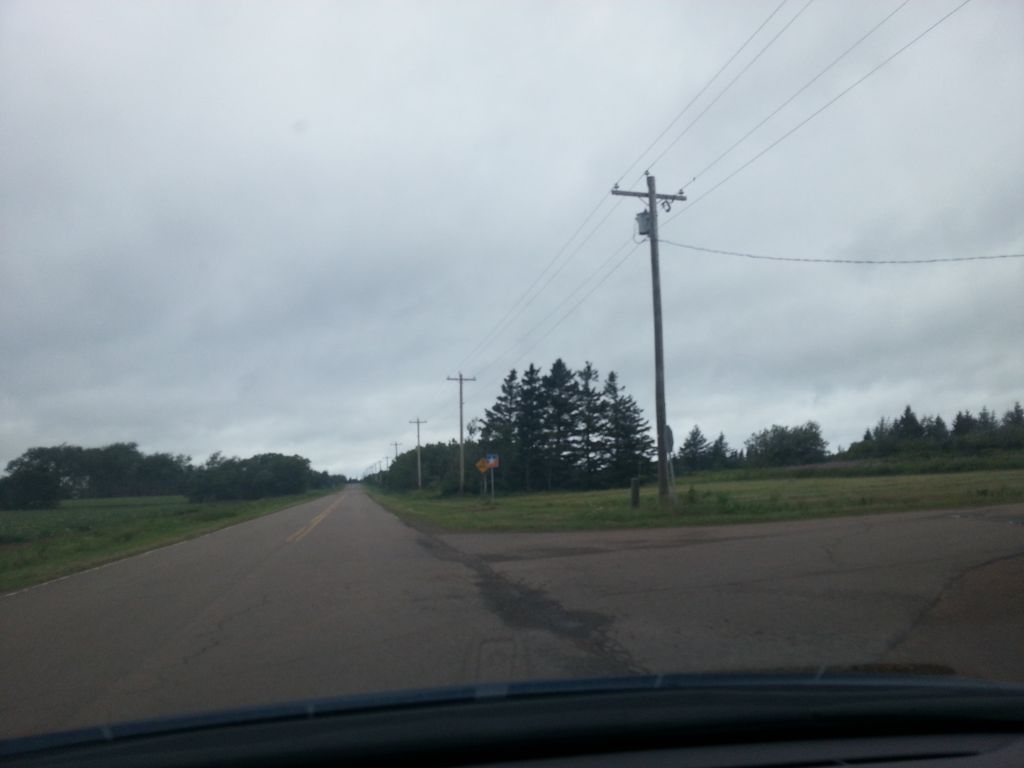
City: charlottetown